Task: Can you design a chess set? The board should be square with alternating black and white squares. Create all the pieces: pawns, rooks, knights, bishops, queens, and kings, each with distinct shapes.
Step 790:
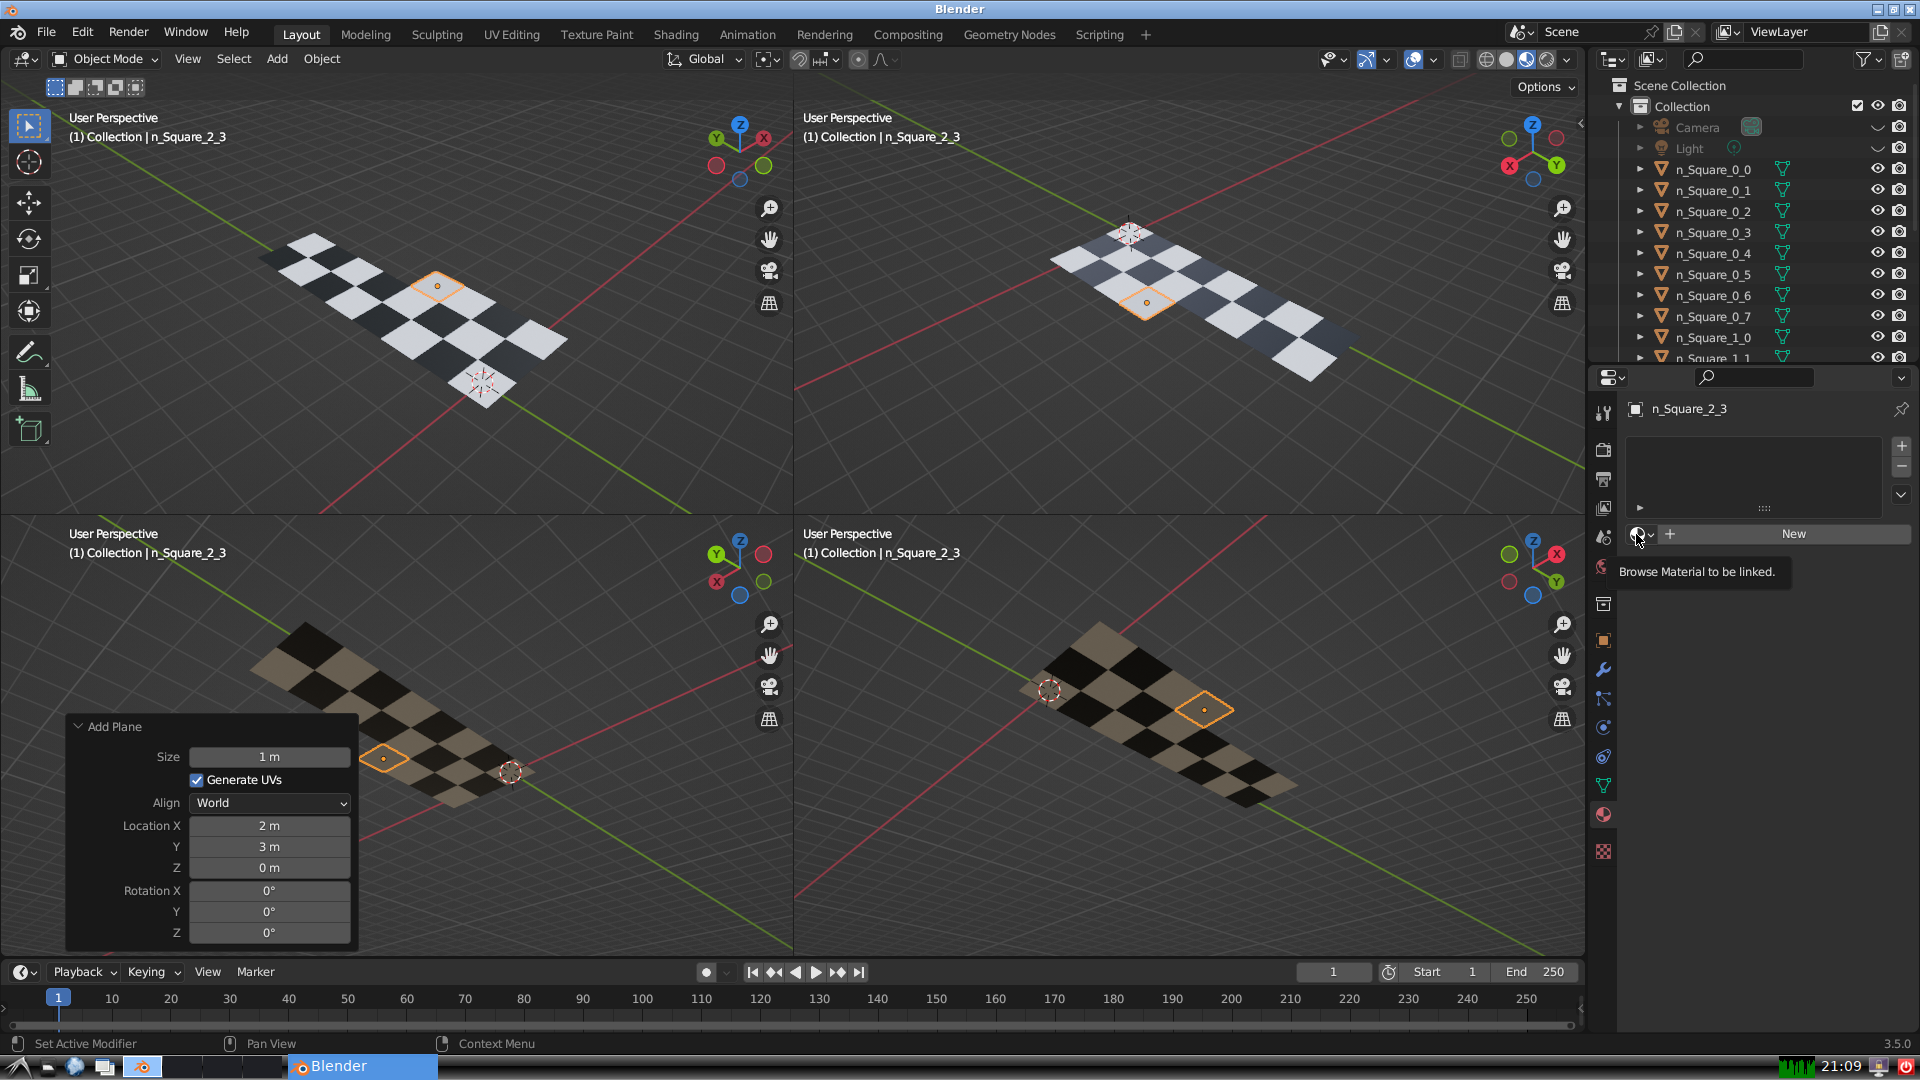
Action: click: no